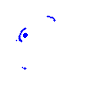
Particle: pion